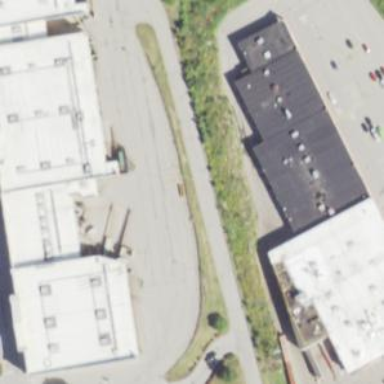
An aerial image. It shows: Retail building.